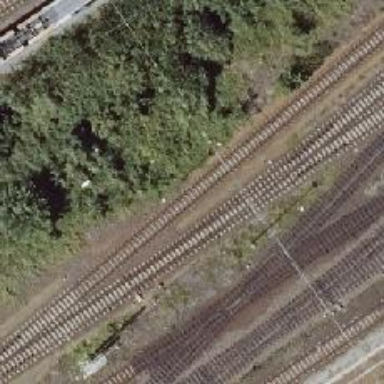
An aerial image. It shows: Railway signal.